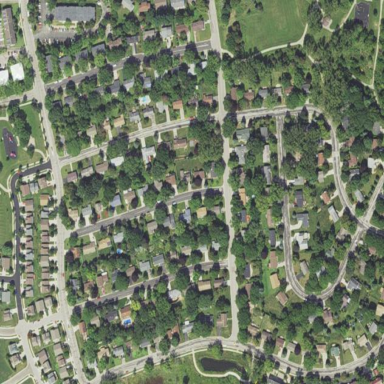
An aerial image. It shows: Residential neighbourhood.